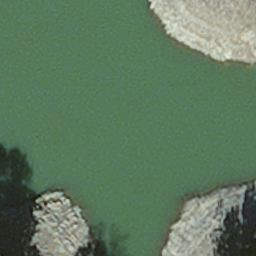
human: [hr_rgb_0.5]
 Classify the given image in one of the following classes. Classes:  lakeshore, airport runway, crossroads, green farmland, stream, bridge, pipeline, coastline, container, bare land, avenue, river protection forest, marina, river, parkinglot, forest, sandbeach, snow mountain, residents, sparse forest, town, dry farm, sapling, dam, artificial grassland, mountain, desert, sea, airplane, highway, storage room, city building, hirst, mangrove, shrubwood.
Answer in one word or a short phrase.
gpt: hirst